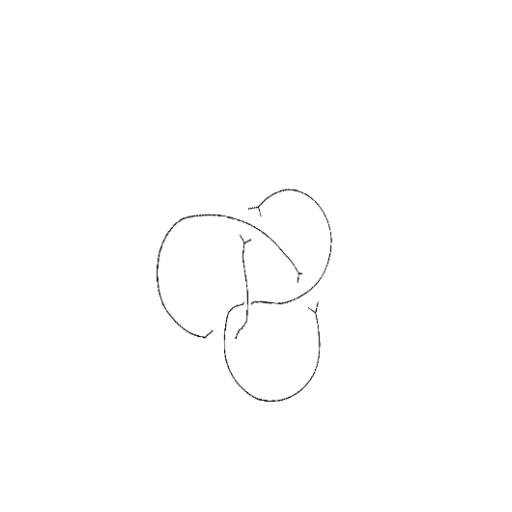
Crossing number: 4